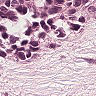
Metastatic tissue present: yes